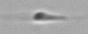
Label: flagellate_morphotype3